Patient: sex M, age 51
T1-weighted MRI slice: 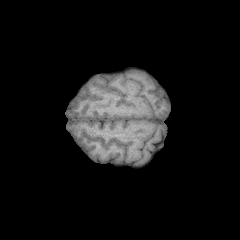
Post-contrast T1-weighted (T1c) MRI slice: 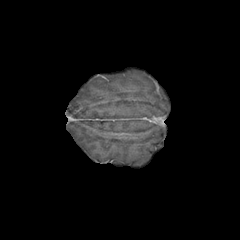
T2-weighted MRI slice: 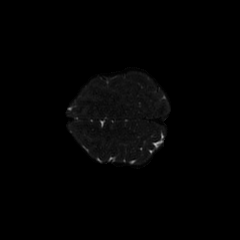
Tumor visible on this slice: yes
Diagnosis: Astrocytoma, IDH-mutant
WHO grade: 4